Question: When trying to upload an app the following errors occur:

The images are in the project, so I'm not sure what the problem is. Also I am not sure what the armv7 error is
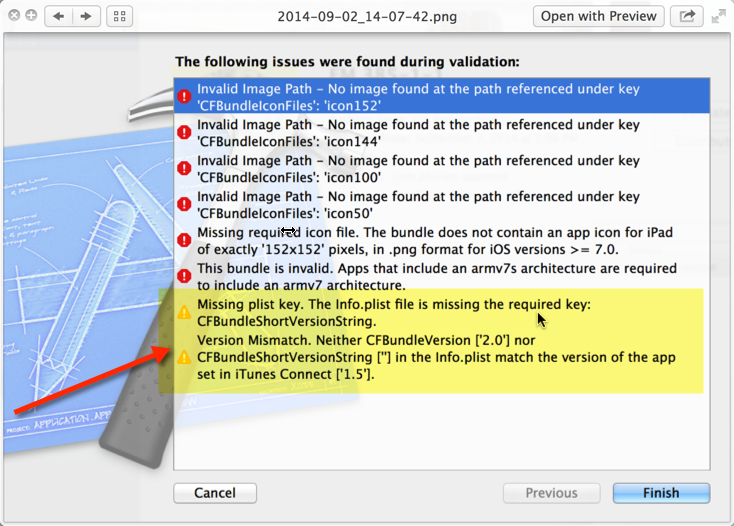
Answer: Like <URL> parameter from your project's .plist file. Also, you need to include armv7 as "Valid Architectures" for both your project and your target.